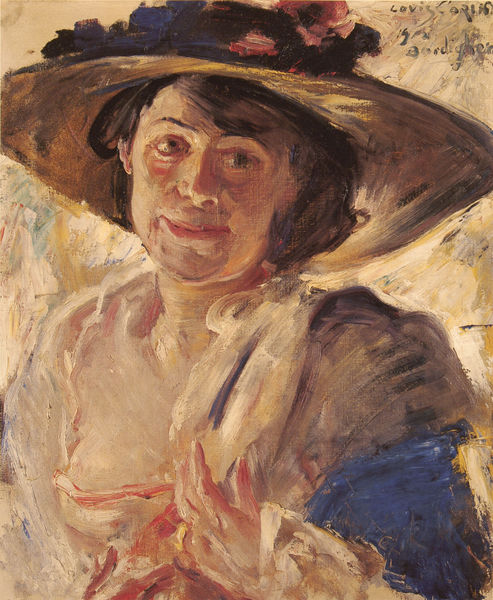
Titel: Frau mit Rosenhut
Künstler: Lovis Corinth
Standort: Berlin
Institution: Neue Nationalgalerie
Schlagwörter: akt, blau, gemälde, hand, kopf, schatten, umhang, weiß, gelb, grün, impressionismus, ocker, ausschnitt, blume, blumen, braun, brust, bunt, busen, finger, frau, frisur, geste, grau, haar, hell, hut, kleid, licht, mund, nase, orange, schwarz, zeichen, ölbild, blick, blumenhut, dame, rot, schal, schirm, tuch, beige, malerei, alt, augen, gesicht, inkarnat, mensch, trauer, bildnis, hals, portrait, porträt, signatur, öl, pastos, gold, haare, mantel, stoff, augenbrauen, dekolletee, front, frontal, kinn, lippen, ohren, poträt, rosa, schulter, zart, lächeln, schrift, sommer, farben, modern, farbe, lila, violett, signiert, duktus, strohhut, hutband, brauen, melancholie, ölfarbe, anfang 1900, oberkörper, krempe, ring, sonnenhut, corinth, lovis, titel, widmung, text, augenhöhlen, hutschmuck, ehefrau, kranz, pinsel, pinselstrich, sommerkleid, verziert, halbportrait, halbporträt, bran, blumenkranz, geliebte, neigen, pastel, hautfarben, schmucklos, blai, hutschleife, ältere, hur, lovis corint, frontalportrait, nervöser strich, zartrosa, cavis, pinselschlag, ö#vjröm